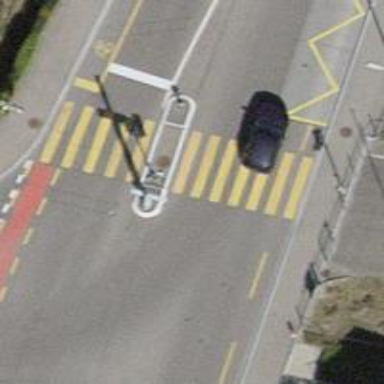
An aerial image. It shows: Road crossing with traffic signals.